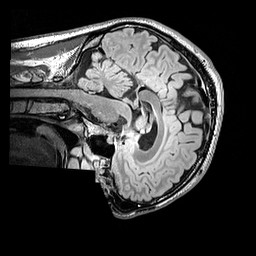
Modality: FLAIR
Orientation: sagittal
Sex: male
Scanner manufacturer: siemens
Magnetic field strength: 3 T
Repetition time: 5 s
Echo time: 0.395 s